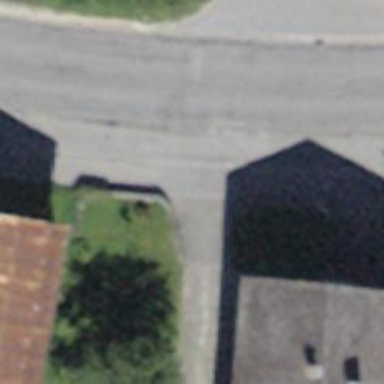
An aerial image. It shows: Bus stop with platform for public transport.